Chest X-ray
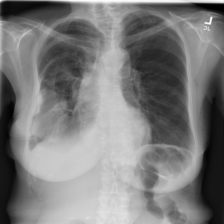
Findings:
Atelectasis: negative
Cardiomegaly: negative
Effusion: positive
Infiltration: negative
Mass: negative
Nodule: negative
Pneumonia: negative
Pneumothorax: negative
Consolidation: negative
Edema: negative
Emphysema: negative
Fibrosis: negative
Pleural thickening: negative
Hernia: negative